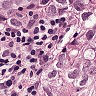
Metastatic tissue present: yes